Question: I wonder what the best practice is to deal with a data model like this:

We have 3 entities:
- - -
Note that the entities are represented as java classes and will be mapped to a database via hibernate, anyway I think the question could be answered without having knowledge of these technologies.
There is a many-to-many relationship between 'Role' & 'User' and between 'Role' & 'Permission'.
So, that you can ask 'Role' to give you all his members and to ask 'User' to give you all his roles.
It's very comfortable that you can ask both entities, however one drawback is that whenever you remove a relationship you have to manage both entities.
E.g. if you remove 'Role' from a 'User' you have also to remove the 'User' from the 'Role'. This can be quite annoying if there are many of these relationships. Therefore I would like what the best practice is.
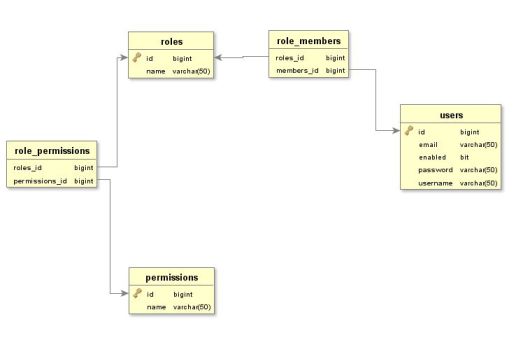
Answer: I try to avoid bidirectional relationships. Instead replace one direction with an explicit query in you DAO/Repository. Keeps the model simpler and if done correctly via interfaces the application clean of circular dependencies